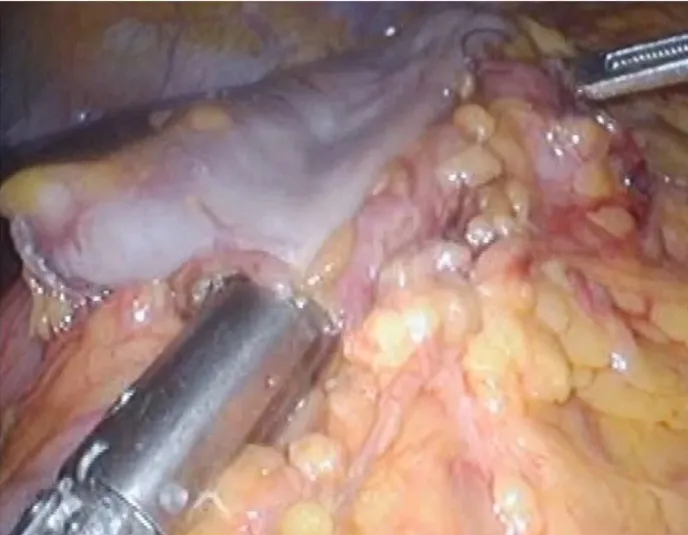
C. Anastomosis findings during laparotomy. The side-to-side anastomosis of the colons using a linear stapler is performed.
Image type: medical_photograph (other_medical_photograph)